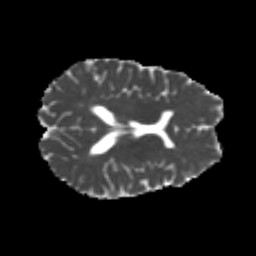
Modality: MD
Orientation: axial
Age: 22
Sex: female
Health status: healthy
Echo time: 0.074 s